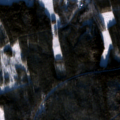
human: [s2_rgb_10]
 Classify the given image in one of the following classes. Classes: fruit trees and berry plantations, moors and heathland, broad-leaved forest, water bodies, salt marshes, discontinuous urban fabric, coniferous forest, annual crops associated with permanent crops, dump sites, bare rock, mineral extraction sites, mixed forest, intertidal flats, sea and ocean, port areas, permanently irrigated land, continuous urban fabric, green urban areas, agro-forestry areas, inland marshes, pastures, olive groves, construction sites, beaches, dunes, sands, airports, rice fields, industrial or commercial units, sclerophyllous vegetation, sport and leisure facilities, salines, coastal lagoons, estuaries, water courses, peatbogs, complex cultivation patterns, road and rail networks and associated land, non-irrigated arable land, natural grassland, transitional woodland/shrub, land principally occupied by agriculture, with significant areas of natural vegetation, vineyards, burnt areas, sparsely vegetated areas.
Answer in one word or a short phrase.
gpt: land principally occupied by agriculture, with significant areas of natural vegetation, coniferous forest, mixed forest, water bodies